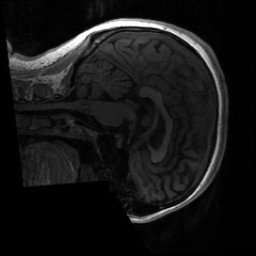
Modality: T1w
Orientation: sagittal
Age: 25
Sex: female
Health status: healthy
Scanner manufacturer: siemens
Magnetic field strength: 3 T
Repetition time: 2 s
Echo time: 0.00232 s